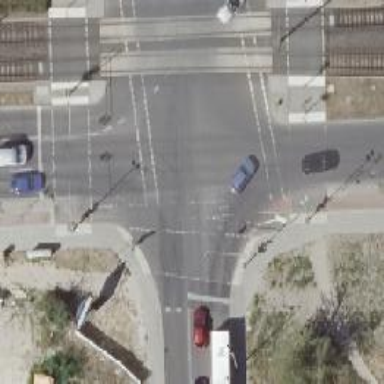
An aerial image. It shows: Road crossing with traffic signals.